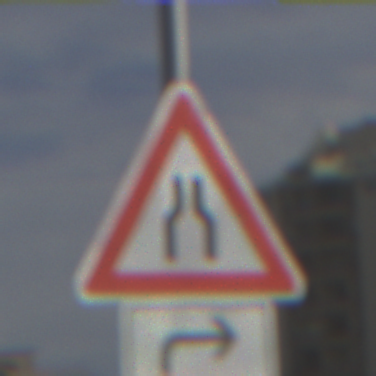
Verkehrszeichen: VerengteFahrbahn
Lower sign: RichtungsangabeDurchPfeile5
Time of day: MorningAfternoon
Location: Outdoor (Suburban)
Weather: PartlyCloudy
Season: NotSpecified
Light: Natural